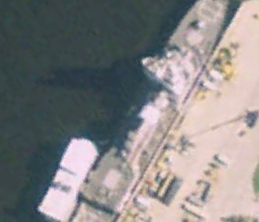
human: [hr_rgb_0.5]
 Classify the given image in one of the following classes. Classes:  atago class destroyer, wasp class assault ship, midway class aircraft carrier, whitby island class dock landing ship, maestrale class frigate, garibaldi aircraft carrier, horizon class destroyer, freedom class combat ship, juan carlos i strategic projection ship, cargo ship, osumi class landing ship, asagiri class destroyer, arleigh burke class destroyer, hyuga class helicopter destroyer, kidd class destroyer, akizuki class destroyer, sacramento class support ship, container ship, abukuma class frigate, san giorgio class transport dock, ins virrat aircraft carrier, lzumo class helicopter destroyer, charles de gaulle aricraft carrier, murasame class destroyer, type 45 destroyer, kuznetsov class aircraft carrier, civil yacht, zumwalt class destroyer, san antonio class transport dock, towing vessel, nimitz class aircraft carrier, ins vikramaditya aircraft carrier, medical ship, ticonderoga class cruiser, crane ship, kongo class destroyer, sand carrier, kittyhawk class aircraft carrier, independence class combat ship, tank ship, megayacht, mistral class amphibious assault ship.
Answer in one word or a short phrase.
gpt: Arleigh Burke class destroyer